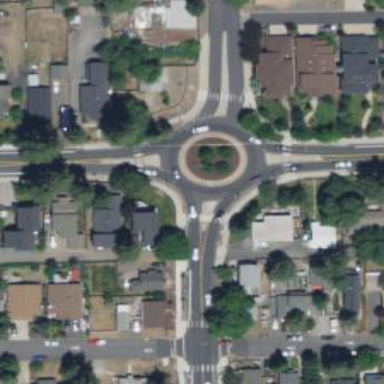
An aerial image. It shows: Secondary road around roundabout.